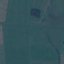
Label: Pasture